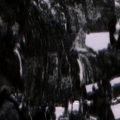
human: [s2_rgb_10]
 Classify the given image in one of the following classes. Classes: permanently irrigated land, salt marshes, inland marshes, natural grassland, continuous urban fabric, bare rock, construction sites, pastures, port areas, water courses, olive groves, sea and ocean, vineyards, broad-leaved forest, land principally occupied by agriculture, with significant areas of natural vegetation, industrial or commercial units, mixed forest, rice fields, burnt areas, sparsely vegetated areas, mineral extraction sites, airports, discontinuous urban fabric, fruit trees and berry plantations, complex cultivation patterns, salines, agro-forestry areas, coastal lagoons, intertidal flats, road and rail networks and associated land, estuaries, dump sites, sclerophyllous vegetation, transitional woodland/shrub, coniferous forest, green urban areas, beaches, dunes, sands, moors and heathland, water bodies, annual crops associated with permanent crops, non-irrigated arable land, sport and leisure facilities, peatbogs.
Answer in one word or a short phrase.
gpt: land principally occupied by agriculture, with significant areas of natural vegetation, coniferous forest, mixed forest, transitional woodland/shrub